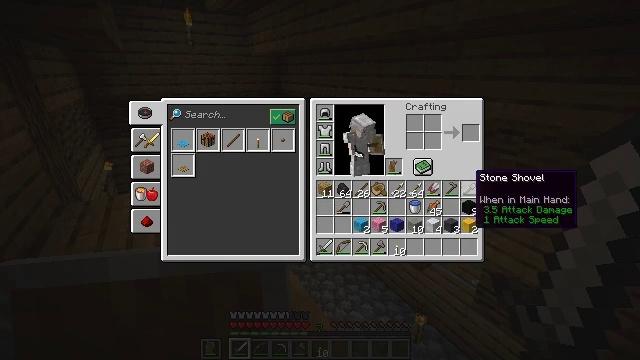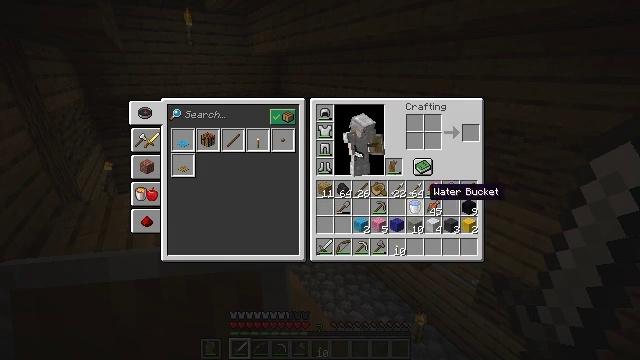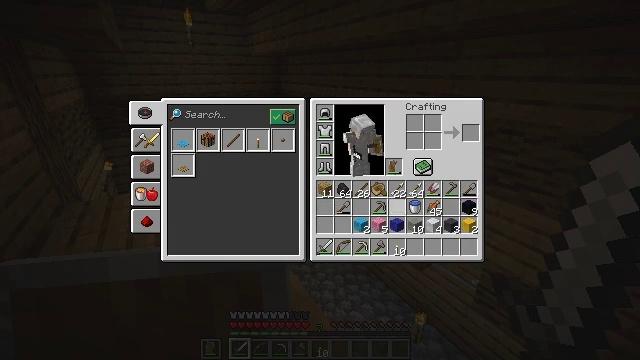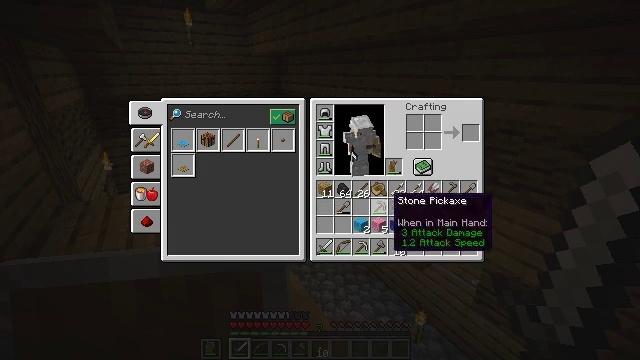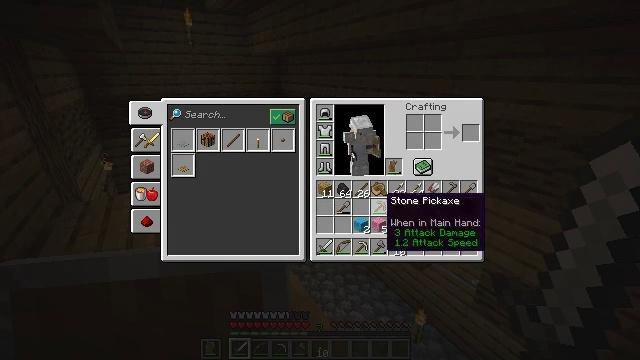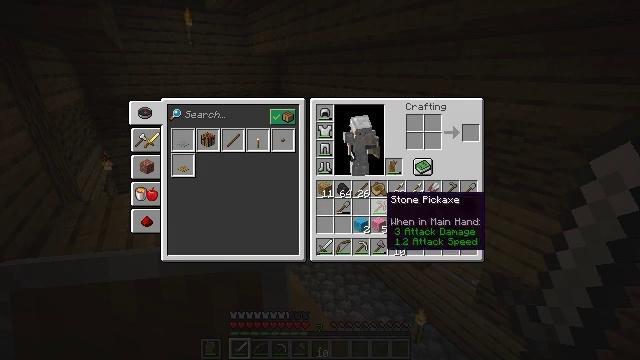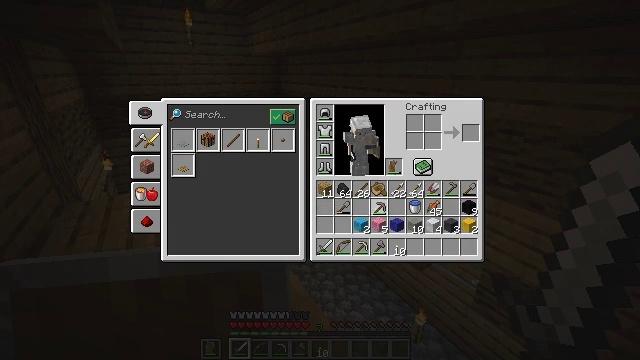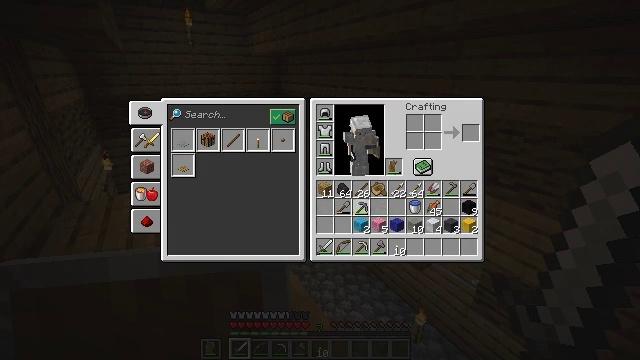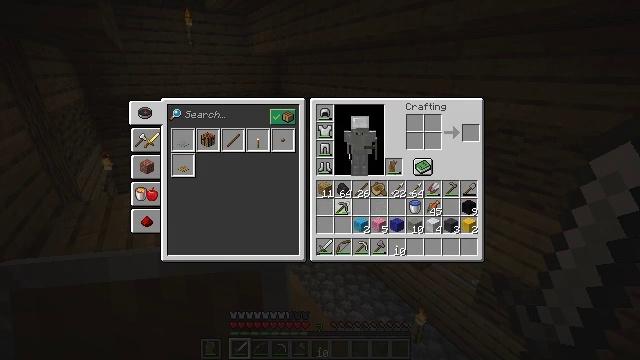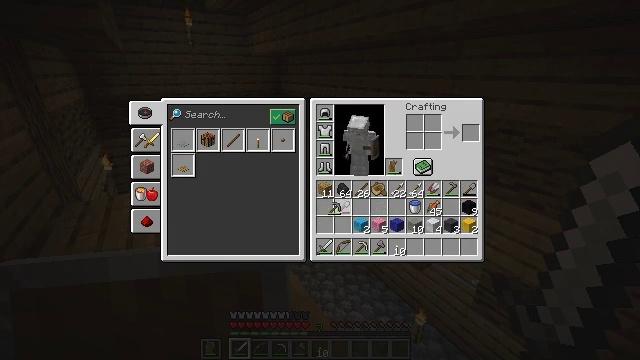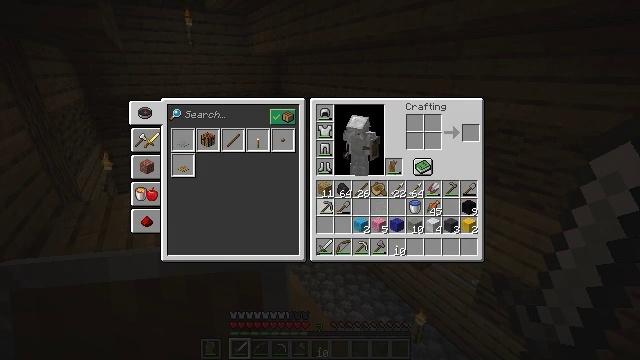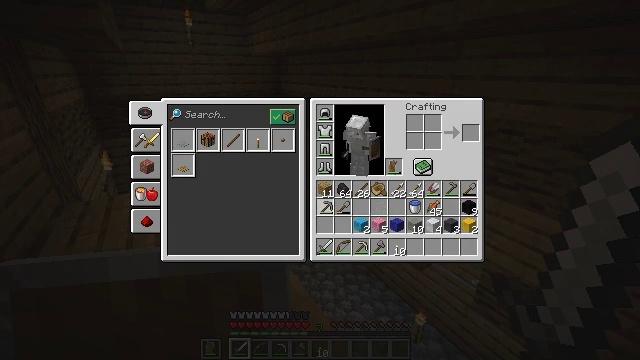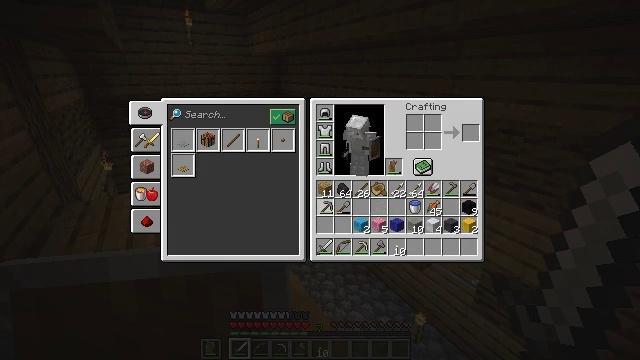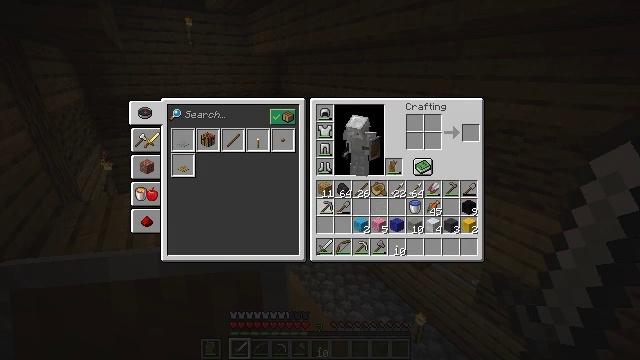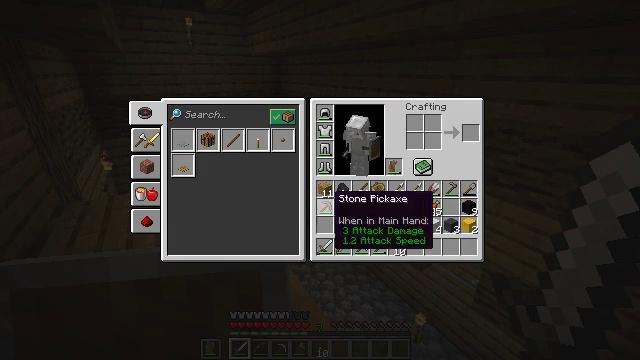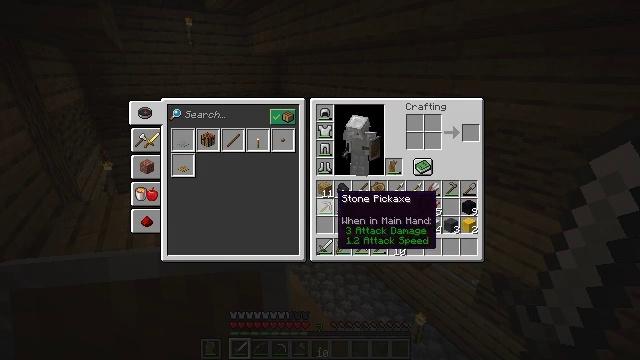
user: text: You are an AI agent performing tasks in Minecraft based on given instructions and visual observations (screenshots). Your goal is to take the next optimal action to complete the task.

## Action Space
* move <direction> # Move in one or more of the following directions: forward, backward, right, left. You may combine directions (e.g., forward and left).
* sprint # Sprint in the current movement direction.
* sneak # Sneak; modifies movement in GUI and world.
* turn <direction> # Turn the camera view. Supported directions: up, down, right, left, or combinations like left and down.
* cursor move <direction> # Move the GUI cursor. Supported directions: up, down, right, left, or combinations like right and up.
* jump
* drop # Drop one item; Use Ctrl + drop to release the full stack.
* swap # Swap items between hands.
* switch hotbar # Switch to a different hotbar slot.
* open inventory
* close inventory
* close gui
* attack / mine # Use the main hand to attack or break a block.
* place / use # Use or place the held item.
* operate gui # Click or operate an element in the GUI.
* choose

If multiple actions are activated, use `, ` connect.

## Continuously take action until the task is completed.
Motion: motion action
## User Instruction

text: Remove the red wool from its place.
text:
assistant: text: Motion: cursor move left and down
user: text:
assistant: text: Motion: cursor move left and down
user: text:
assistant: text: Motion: no_op
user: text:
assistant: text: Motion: no_op
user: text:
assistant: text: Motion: no_op
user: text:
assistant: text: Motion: operate gui
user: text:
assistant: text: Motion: cursor move left
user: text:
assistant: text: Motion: cursor move left
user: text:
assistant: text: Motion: cursor move left
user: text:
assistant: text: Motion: cursor move left
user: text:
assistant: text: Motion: no_op
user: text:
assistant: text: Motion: operate gui
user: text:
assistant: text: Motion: operate gui
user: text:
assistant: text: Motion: no_op
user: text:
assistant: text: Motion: no_op
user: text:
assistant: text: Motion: cursor move right
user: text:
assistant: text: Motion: cursor move right
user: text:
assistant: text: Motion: cursor move right
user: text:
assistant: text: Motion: cursor move right
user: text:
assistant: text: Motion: cursor move right
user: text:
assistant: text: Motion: no_op
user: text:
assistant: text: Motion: operate gui
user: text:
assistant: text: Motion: operate gui
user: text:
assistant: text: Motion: cursor move down
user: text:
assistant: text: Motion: cursor move down
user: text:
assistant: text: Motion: no_op
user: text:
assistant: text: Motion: no_op
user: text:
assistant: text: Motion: operate gui
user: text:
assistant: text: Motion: operate gui
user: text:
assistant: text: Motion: no_op